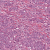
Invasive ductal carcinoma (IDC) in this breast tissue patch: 1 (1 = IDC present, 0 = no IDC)